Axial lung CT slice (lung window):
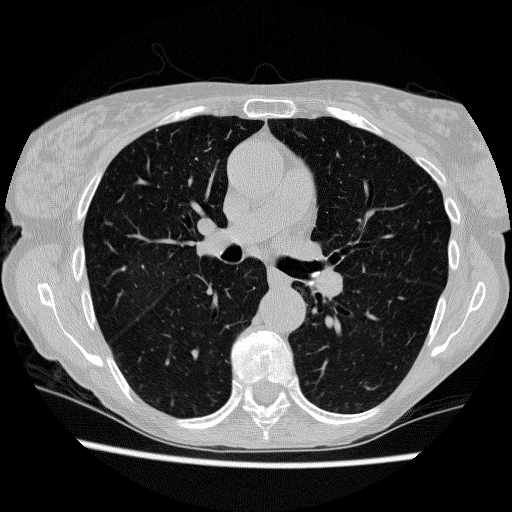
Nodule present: no